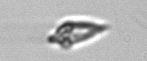
Label: Oxytoxum